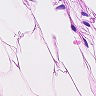
Metastatic tissue present: no